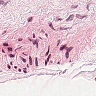
Metastatic tissue present: no